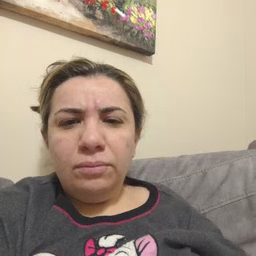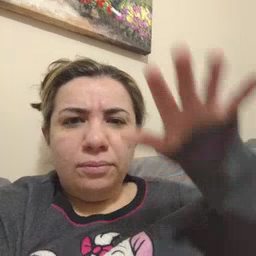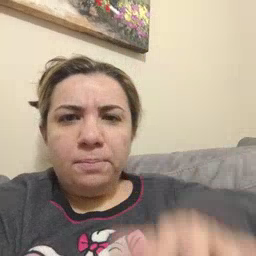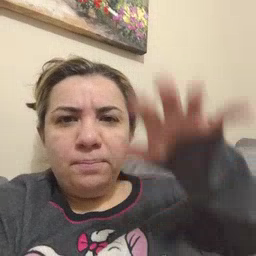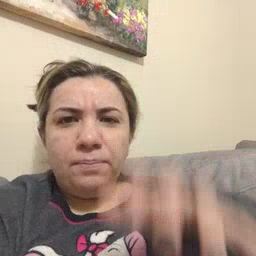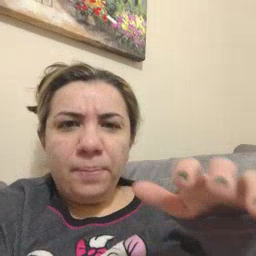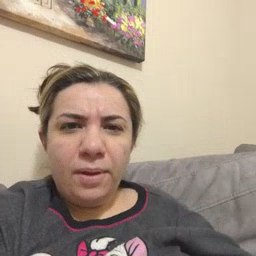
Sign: alligator